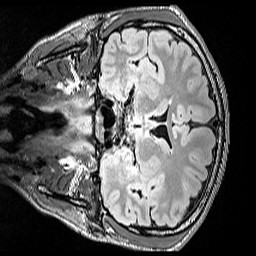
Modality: FLAIR
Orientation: coronal
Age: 12
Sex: male
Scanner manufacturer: siemens
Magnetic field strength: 3 T
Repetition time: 5 s
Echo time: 0.388 s